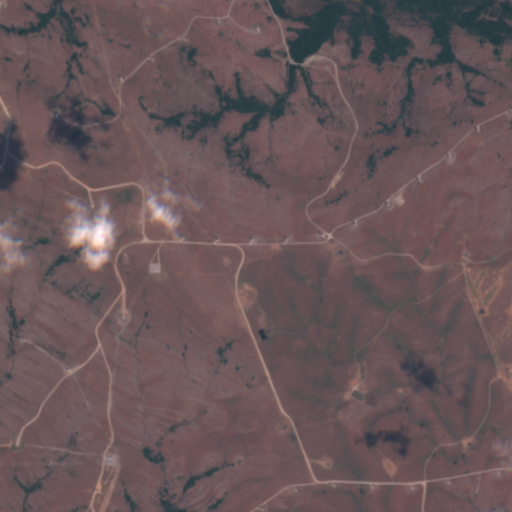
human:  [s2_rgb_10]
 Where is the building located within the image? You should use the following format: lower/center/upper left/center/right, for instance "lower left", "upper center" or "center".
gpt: The building is located in the center right of the image.
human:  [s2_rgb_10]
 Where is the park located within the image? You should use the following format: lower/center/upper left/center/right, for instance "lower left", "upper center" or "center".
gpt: There is no park in the image.